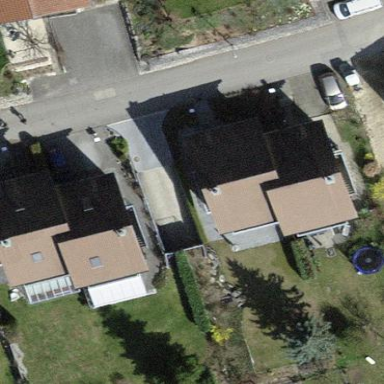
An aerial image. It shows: Building with tiled roof.